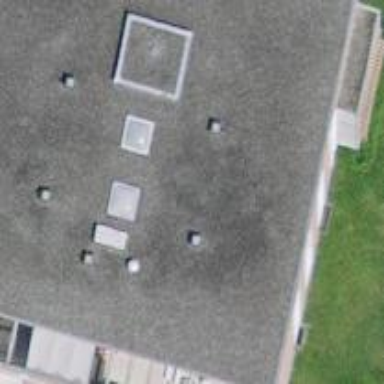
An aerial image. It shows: Apartment building with flat concrete roof.